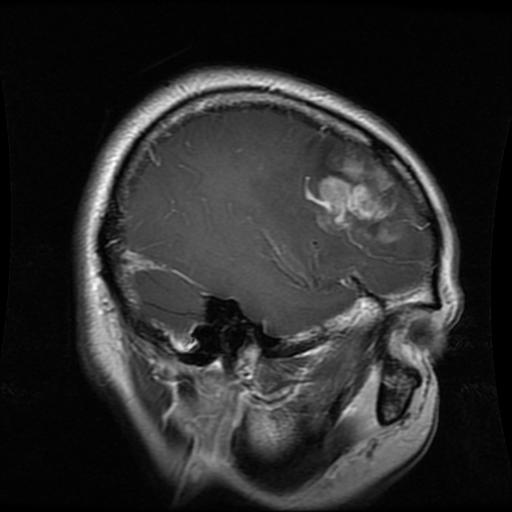
Label: glioma